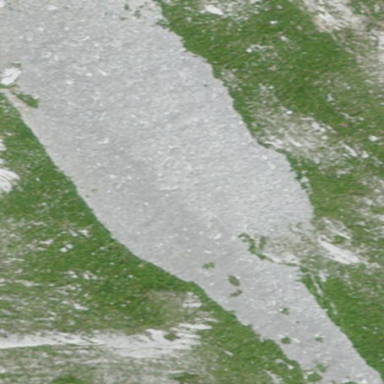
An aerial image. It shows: Natural scree.